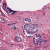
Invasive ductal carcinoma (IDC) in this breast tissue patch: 1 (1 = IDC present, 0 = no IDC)